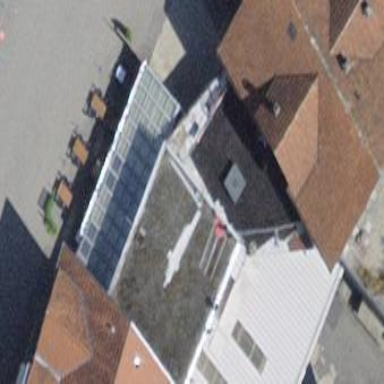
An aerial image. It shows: Building that houses restaurant.